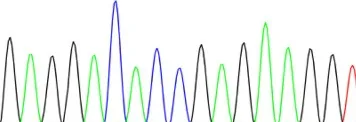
Whole exon sequencing. (mother) are all wild-type and normal.
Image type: chart (chart)